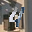
Label: 4